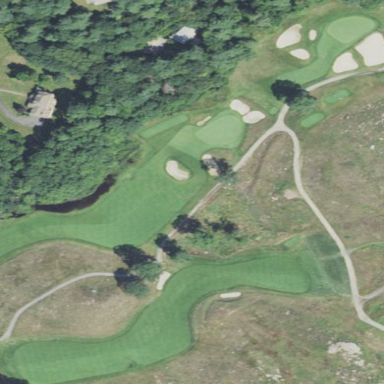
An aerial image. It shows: Area of rough grass used for golf.